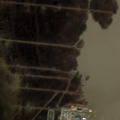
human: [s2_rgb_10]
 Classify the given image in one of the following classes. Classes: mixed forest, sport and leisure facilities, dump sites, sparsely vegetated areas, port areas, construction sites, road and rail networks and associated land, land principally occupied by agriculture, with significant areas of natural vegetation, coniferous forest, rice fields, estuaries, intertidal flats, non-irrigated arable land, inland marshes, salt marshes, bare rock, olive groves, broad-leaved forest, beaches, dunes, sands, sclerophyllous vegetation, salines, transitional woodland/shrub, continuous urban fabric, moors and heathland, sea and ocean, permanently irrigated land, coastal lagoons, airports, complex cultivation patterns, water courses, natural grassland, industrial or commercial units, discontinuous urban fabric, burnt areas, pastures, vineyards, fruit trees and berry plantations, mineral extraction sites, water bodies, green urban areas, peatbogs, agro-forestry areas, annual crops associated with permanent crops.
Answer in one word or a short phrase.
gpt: sport and leisure facilities, inland marshes, water bodies